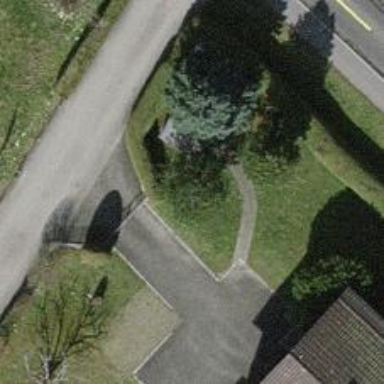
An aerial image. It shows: Urban tree with needle-leaved evergreen.